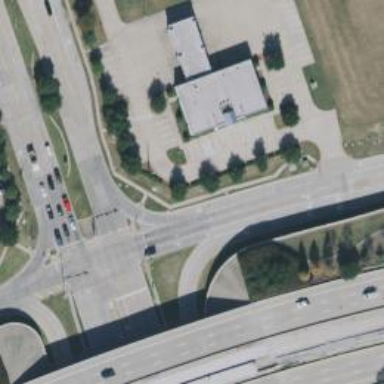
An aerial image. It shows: Secondary road with frontage road.